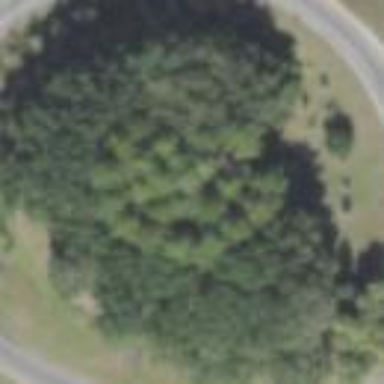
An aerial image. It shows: Mixed leaf woodland.